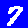
Digit: 7